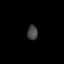
Tissue: lung
Cell type: T cells
Senescence score: 0.2197
Nuclear area (px): 147
Mean DAPI intensity: 69.381